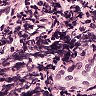
Metastatic tissue present: no